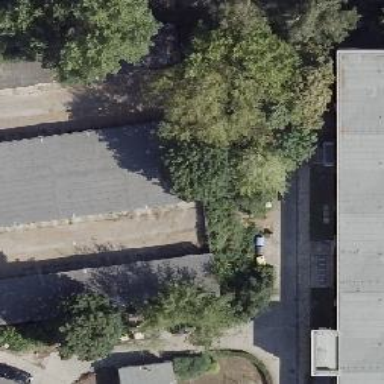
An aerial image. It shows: Group of garages.